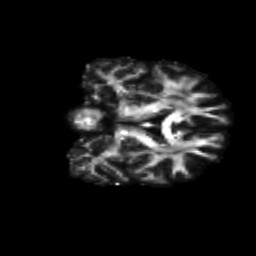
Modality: FA
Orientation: coronal
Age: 67
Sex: male
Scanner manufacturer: siemens
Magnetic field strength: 3 T
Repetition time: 4.71 s
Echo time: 0.0906 s